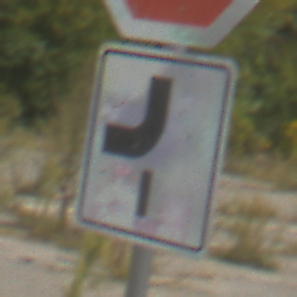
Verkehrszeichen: VerlaufVorfahrtsstrasse7
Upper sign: Stop
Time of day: Midday
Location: Outdoor (Suburban)
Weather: PartlyCloudy
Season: Summer
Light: Natural